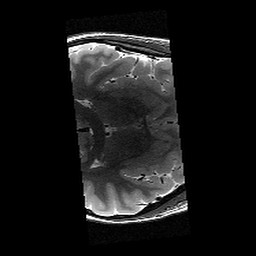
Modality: T2w
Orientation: axial
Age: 12
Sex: female
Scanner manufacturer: siemens
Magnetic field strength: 3 T
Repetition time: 9.23 s
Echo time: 0.067 s